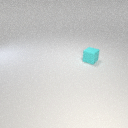
small cyan rubber cube